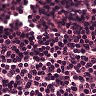
Metastatic tissue present: no